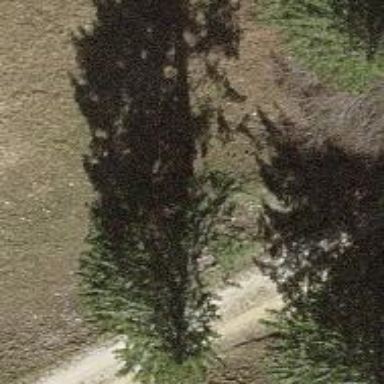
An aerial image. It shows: Beautiful tree in nature.